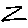
Label: zigzag